Question: i am getting my notification icons become white when i am using below code in android 5(L)
here is my code :
'''
private void generateSimpleNotification(){
NotificationCompat.Builder mNotificationBuilder=new NotificationCompat.Builder(this);
mNotificationBuilder.setSmallIcon(R.drawable.ic_launcher);
mNotificationBuilder.setContentText("App notification text here");
mNotificationBuilder.setContentTitle("App notification Title here");
// Creates an explicit intent for an Activity in your app
Intent resultIntent=new Intent(this,NotificationActivity.class);
// The stack builder object will contain an artificial back stack for the
// started Activity.
// This ensures that navigating backward from the Activity leads out of
// your application to the Home screen.
TaskStackBuilder mStackBuilder=TaskStackBuilder.create(this);
// Adds the back stack for the Intent (but not the Intent itself)
mStackBuilder.addParentStack(NotificationParentActivity.class);
// Adds the Intent that starts the Activity to the top of the stack
mStackBuilder.addNextIntent(resultIntent);
PendingIntent mPendingIntent=mStackBuilder.getPendingIntent(0,PendingIntent.FLAG_UPDATE_CURRENT);
mNotificationBuilder.setContentIntent(mPendingIntent);
NotificationManager mNotificationManager =
(NotificationManager) getSystemService(
Context.NOTIFICATION_SERVICE);
// mId allows you to update the notification later on.
mNotificationManager.notify(0, mNotificationBuilder.build());
}
'''
i am using below icons for 'setSmallIcon(R.drawable.ic_launcher);'
Below are icons size
drawable-hdpi 72x72
drawable-mdpi 48x48
drawable-xhdpi 96x96
drawable-xhdpi 144x144
Now problem is my android luncher icons become white in status bar of my notification and how to resolved it.
below is screen shot
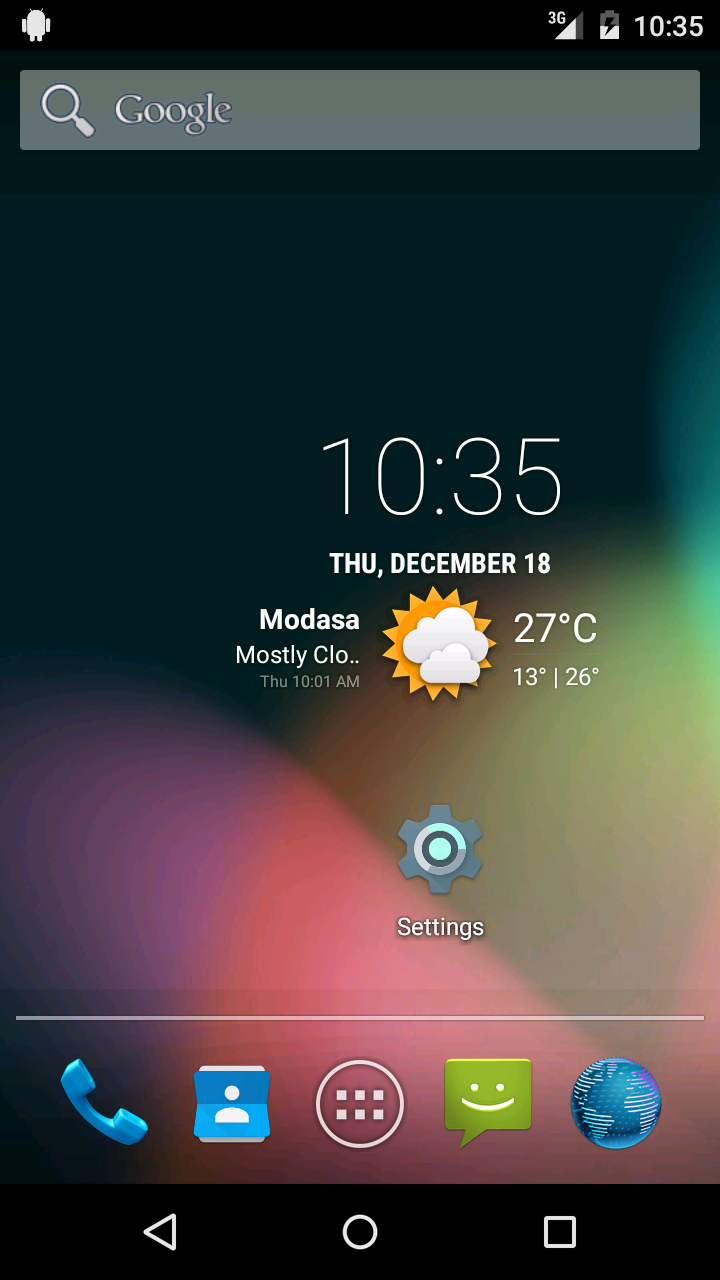
Answer: After searching little bit , it's look like from andorid 5.0 we can use only white on transparent background image only i have read it below developer site
<URL>
from above site they have said below
'''
Notification icons should only be a white-on-transparent background image.
'''